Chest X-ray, PA view. Patient: 4 years old, sex F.
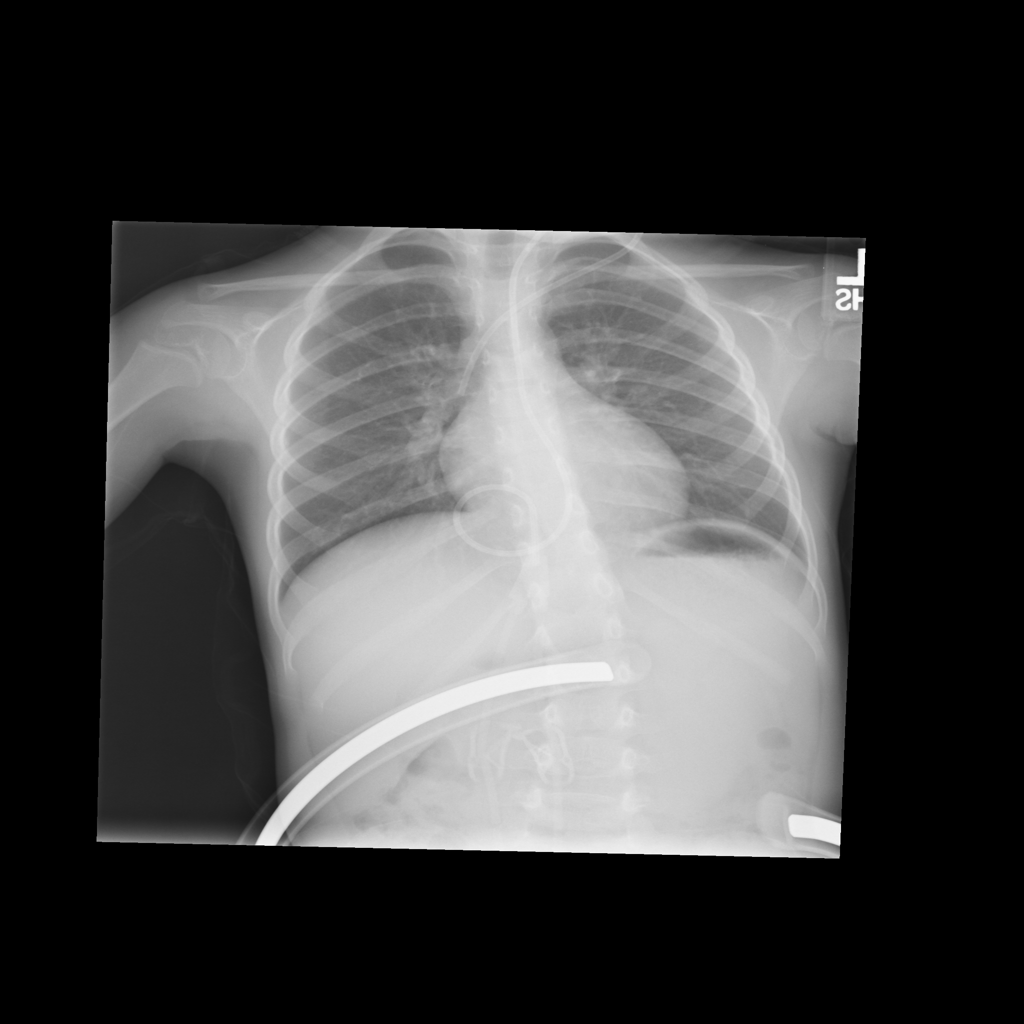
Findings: No Finding